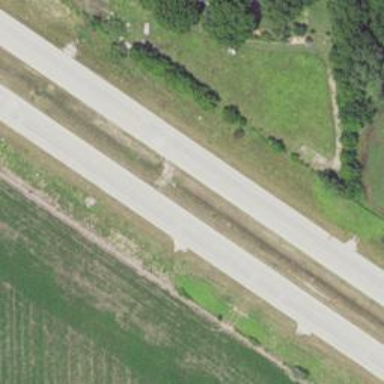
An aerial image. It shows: Motorway.